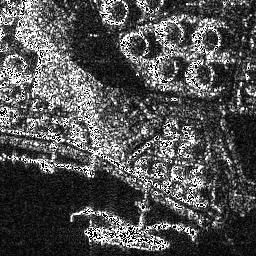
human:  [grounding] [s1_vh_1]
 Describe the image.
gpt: In the satellite image, there is  <ref>1 large ship </ref> <box>[[32, 86, 66, 97, 0]]</box> located at bottom.